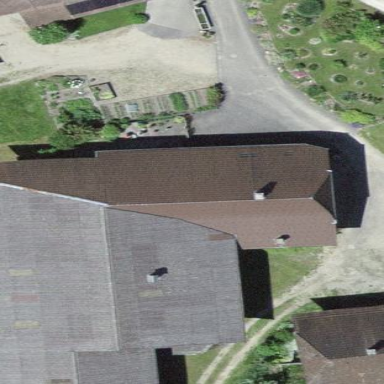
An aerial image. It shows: Farm building.